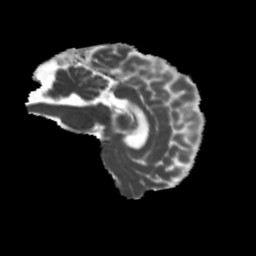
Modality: MD
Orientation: sagittal
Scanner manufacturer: siemens
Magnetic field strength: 3 T
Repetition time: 4 s
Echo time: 0.0594 s